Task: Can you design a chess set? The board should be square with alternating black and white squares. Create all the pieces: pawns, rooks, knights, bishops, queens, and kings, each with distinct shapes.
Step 1709:
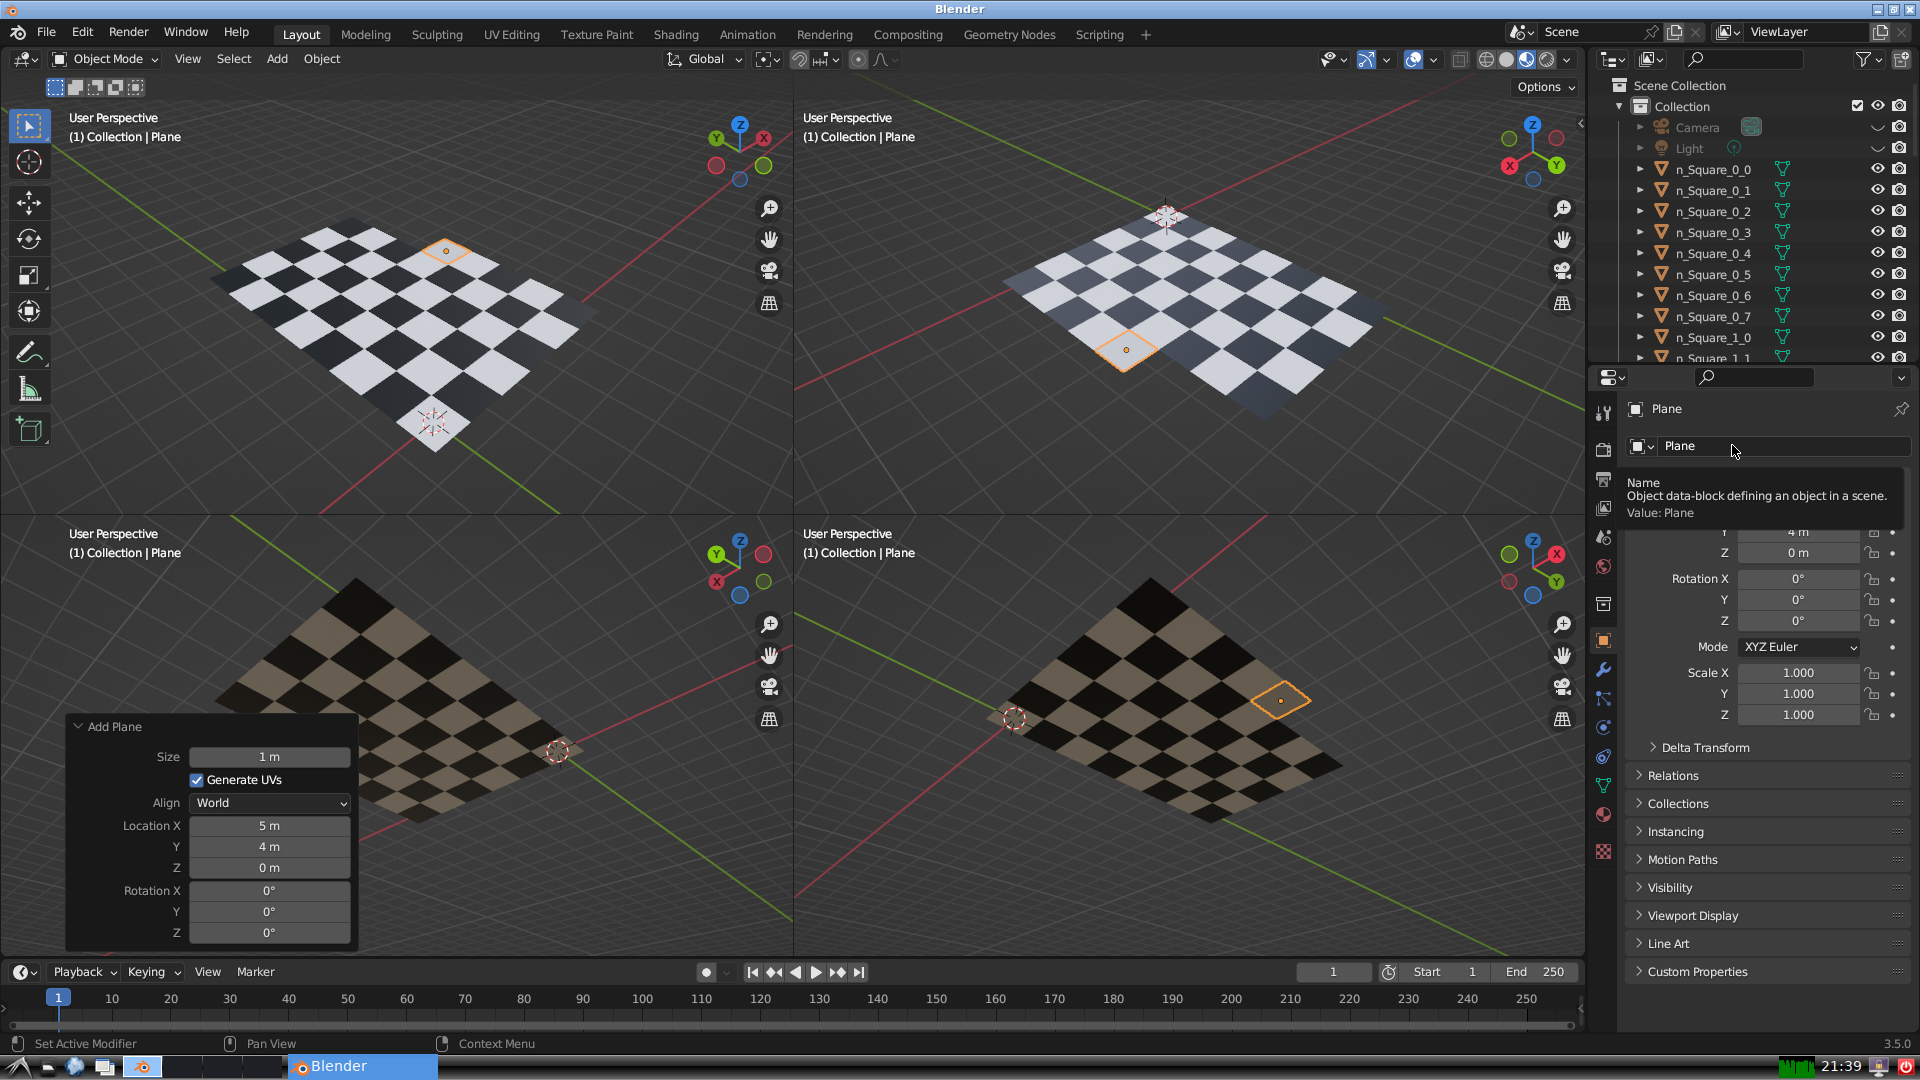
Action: click: no